Aerial crown-view tile of a tropical tree (Barro Colorado Island, Panama), acquired 20250512:
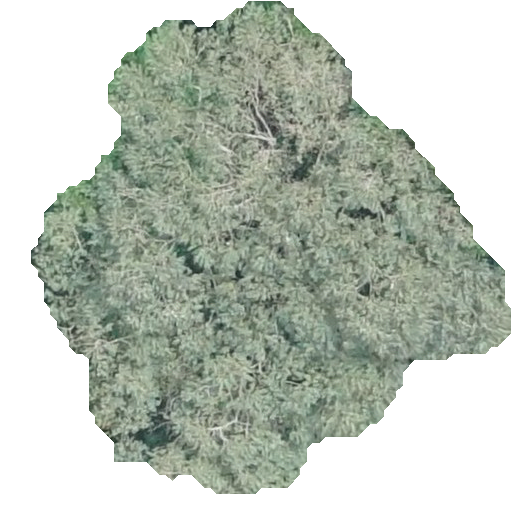
Species: Luehea seemannii
GBIF accepted scientific name: Luehea seemannii
Crown area: 217.269 m²